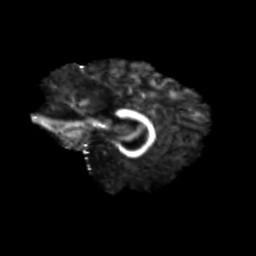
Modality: FA
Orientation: sagittal
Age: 26
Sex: female
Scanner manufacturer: siemens
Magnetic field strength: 3 T
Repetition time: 3.5 s
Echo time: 0.125 s